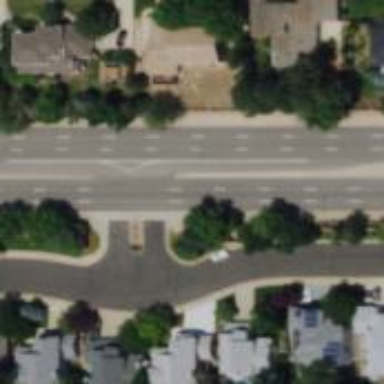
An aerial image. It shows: Secondary road with asphalt surface.